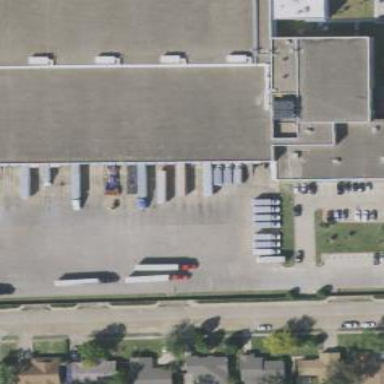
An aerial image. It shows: Commercial building.